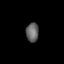
Tissue: lung
Cell type: Epithelial cells
Senescence score: 0.2105
Nuclear area (px): 235
Mean DAPI intensity: 100.681